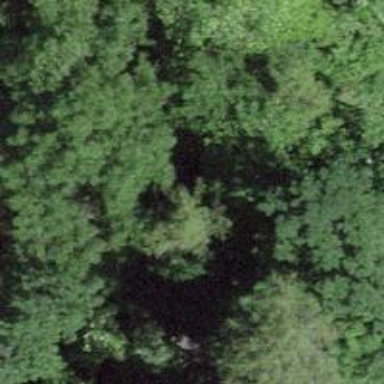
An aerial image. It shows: Culvert tunnel under ditch.